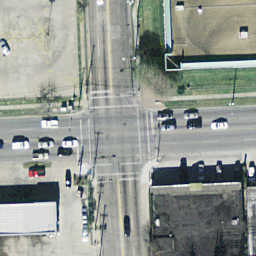
Label: intersection